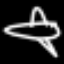
Label: airplane